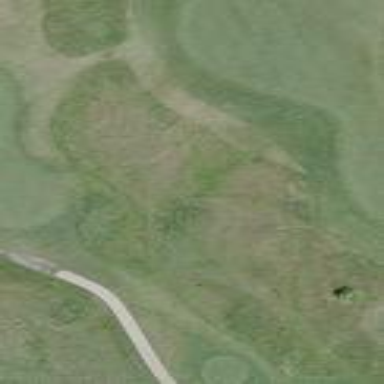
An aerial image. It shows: Area of rough grass used for golf.